Brain MRI, t1w sequence, axial 2D slice.
Patient: age 46, sex F, weight 95 kg, height 1.95 m
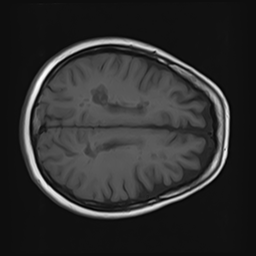